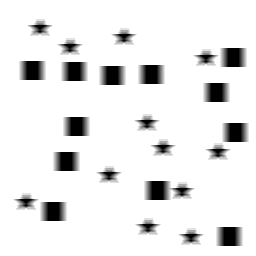
Squares: 12
Triangles: 0
Stars: 12
Total shapes: 24